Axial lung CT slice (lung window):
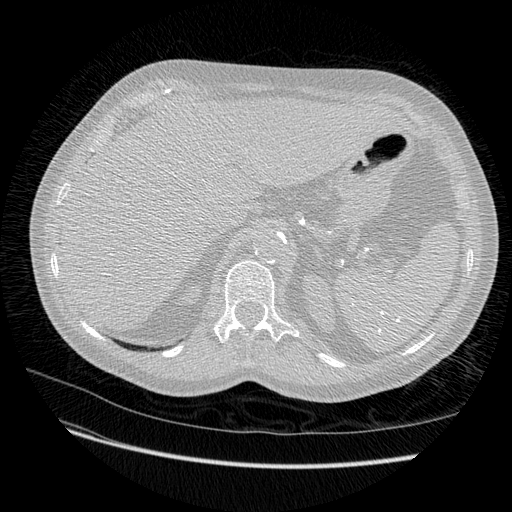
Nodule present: no